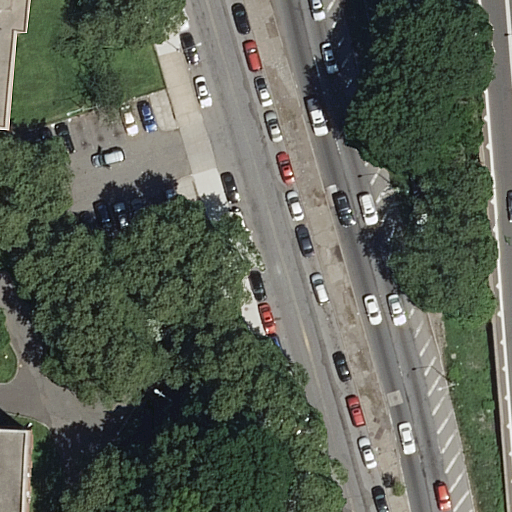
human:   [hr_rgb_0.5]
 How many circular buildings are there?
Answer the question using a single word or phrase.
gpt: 0

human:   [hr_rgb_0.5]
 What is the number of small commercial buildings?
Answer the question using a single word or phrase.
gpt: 0

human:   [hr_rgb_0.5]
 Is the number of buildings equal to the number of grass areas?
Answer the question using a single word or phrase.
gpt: no

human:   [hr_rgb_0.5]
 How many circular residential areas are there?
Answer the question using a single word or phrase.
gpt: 0

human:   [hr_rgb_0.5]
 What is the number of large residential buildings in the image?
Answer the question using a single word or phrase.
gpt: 0

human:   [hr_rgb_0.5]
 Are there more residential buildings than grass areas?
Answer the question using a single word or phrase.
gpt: yes

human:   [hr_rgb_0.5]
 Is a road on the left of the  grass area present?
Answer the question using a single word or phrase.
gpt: yes

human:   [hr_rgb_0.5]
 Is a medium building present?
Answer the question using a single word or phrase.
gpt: yes

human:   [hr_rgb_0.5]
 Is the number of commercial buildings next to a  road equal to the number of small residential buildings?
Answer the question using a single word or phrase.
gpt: yes

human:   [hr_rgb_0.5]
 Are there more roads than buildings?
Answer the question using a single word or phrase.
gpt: yes

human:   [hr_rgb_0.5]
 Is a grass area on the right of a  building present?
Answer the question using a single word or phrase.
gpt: yes

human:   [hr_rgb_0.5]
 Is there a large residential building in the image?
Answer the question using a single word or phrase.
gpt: no

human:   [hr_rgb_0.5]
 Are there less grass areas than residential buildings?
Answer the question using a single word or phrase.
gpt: yes

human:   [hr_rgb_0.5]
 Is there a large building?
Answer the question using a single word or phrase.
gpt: no

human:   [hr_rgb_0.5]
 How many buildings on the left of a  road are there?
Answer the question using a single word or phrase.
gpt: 2

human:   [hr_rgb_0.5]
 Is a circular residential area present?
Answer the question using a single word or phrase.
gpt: no

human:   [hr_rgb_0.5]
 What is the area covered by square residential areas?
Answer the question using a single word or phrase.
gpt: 0m2

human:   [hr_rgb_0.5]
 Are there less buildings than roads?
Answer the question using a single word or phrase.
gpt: yes

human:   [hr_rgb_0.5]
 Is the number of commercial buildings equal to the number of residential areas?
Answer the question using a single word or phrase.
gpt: no

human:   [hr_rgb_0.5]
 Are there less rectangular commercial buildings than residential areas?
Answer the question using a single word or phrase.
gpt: yes

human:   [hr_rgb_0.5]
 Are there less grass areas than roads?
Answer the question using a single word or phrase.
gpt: yes

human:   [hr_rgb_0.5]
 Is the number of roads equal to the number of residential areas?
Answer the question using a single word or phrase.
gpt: no

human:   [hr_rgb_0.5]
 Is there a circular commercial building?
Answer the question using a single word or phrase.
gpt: no

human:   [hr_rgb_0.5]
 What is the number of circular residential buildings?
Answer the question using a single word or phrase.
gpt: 0

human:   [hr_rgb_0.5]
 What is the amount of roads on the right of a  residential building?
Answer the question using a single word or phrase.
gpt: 5

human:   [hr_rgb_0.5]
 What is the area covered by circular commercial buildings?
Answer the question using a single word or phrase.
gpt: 0m2

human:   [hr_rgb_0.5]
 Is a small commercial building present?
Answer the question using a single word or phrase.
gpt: no

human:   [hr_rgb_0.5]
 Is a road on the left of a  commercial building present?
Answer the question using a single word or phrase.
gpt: no

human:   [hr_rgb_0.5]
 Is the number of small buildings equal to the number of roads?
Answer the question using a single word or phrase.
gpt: no

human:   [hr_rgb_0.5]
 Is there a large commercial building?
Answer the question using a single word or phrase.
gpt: no

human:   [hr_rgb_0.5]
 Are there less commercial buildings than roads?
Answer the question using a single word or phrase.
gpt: yes

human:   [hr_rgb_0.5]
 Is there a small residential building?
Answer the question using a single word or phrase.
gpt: no

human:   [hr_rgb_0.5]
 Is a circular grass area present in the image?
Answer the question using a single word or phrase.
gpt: no

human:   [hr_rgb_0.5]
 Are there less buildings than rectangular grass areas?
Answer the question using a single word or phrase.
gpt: no

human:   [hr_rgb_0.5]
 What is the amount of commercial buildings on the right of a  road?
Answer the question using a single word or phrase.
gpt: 0

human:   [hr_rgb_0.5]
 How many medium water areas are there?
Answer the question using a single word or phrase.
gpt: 0